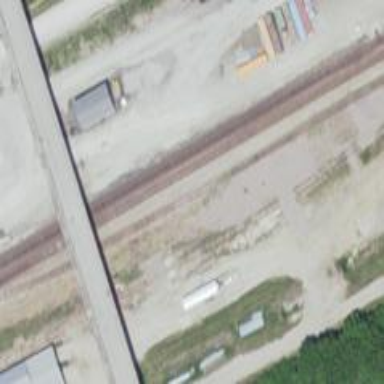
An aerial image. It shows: Railway service station.